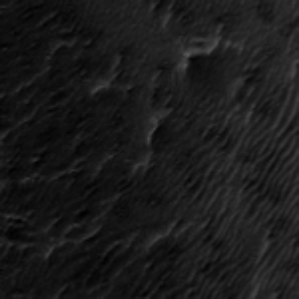
Label: frost